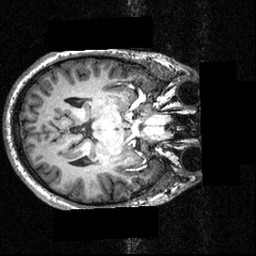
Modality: T1w
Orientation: axial
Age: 24
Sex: male
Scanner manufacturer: siemens
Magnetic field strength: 3.951 T
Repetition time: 1.5 s
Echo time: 0.00335 s